Interaction volume radius: 10 \u00c5
Interaction volume height: 40 \u00c5
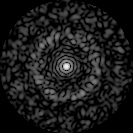
Disorder parameter: 0.8328